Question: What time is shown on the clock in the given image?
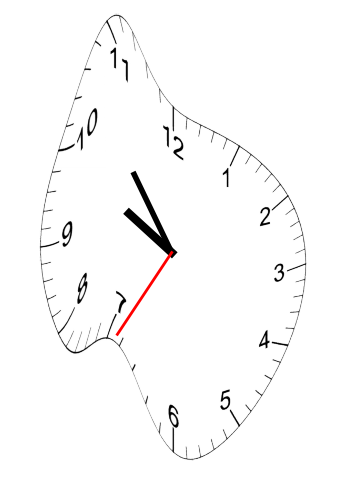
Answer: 09:53:35